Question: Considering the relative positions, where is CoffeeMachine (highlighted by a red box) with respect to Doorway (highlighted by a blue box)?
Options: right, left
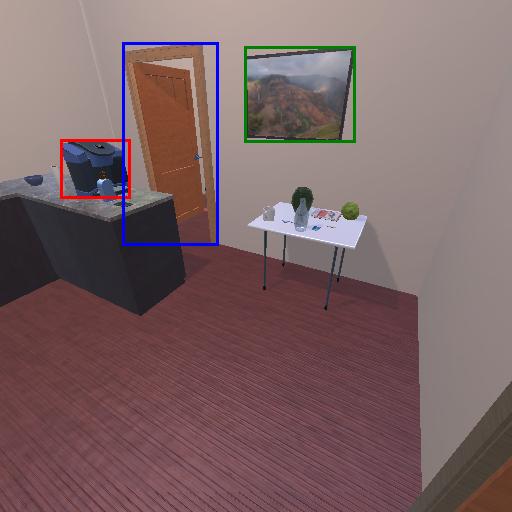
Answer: right